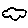
Label: cloud